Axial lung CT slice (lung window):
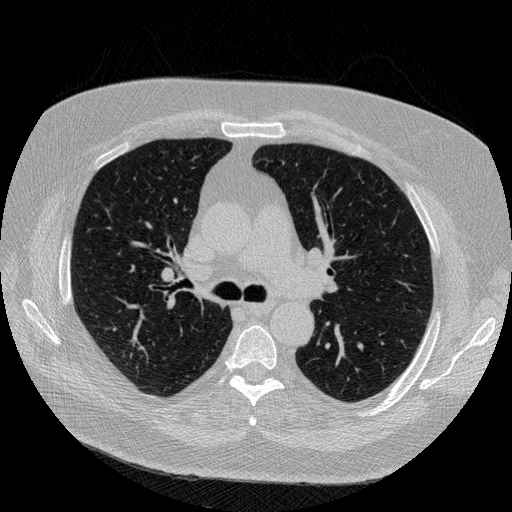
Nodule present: no